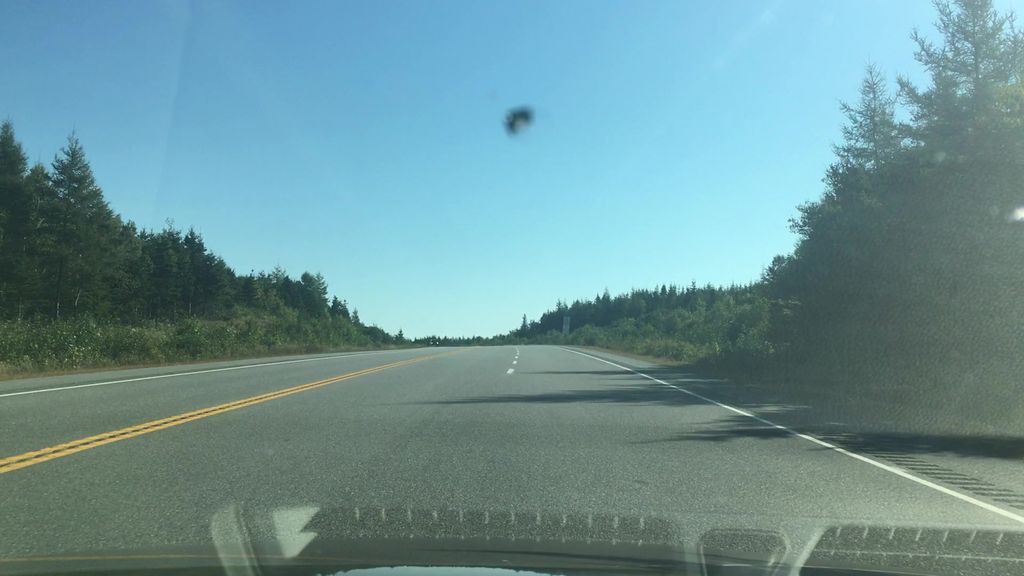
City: halifax